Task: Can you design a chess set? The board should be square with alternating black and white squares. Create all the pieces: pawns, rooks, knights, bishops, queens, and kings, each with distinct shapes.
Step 4857:
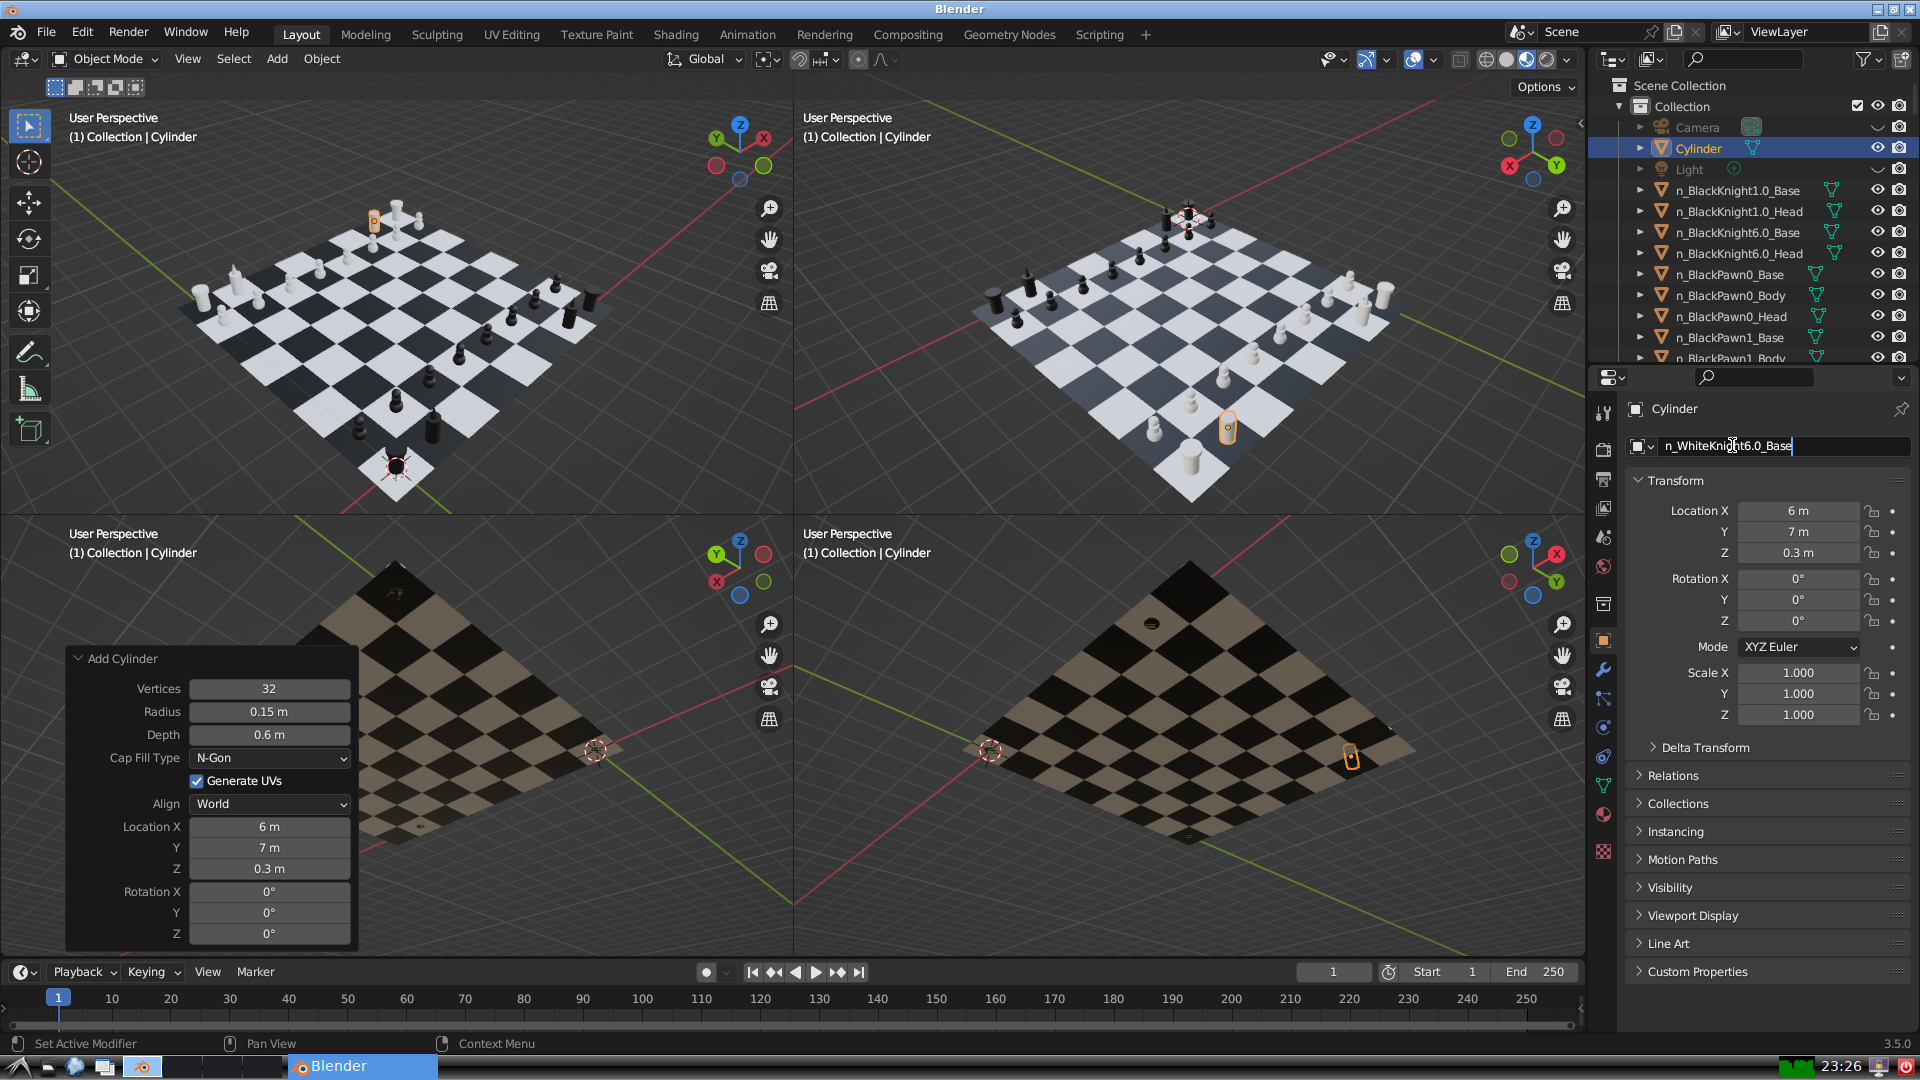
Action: {"key_press": ['Return']}